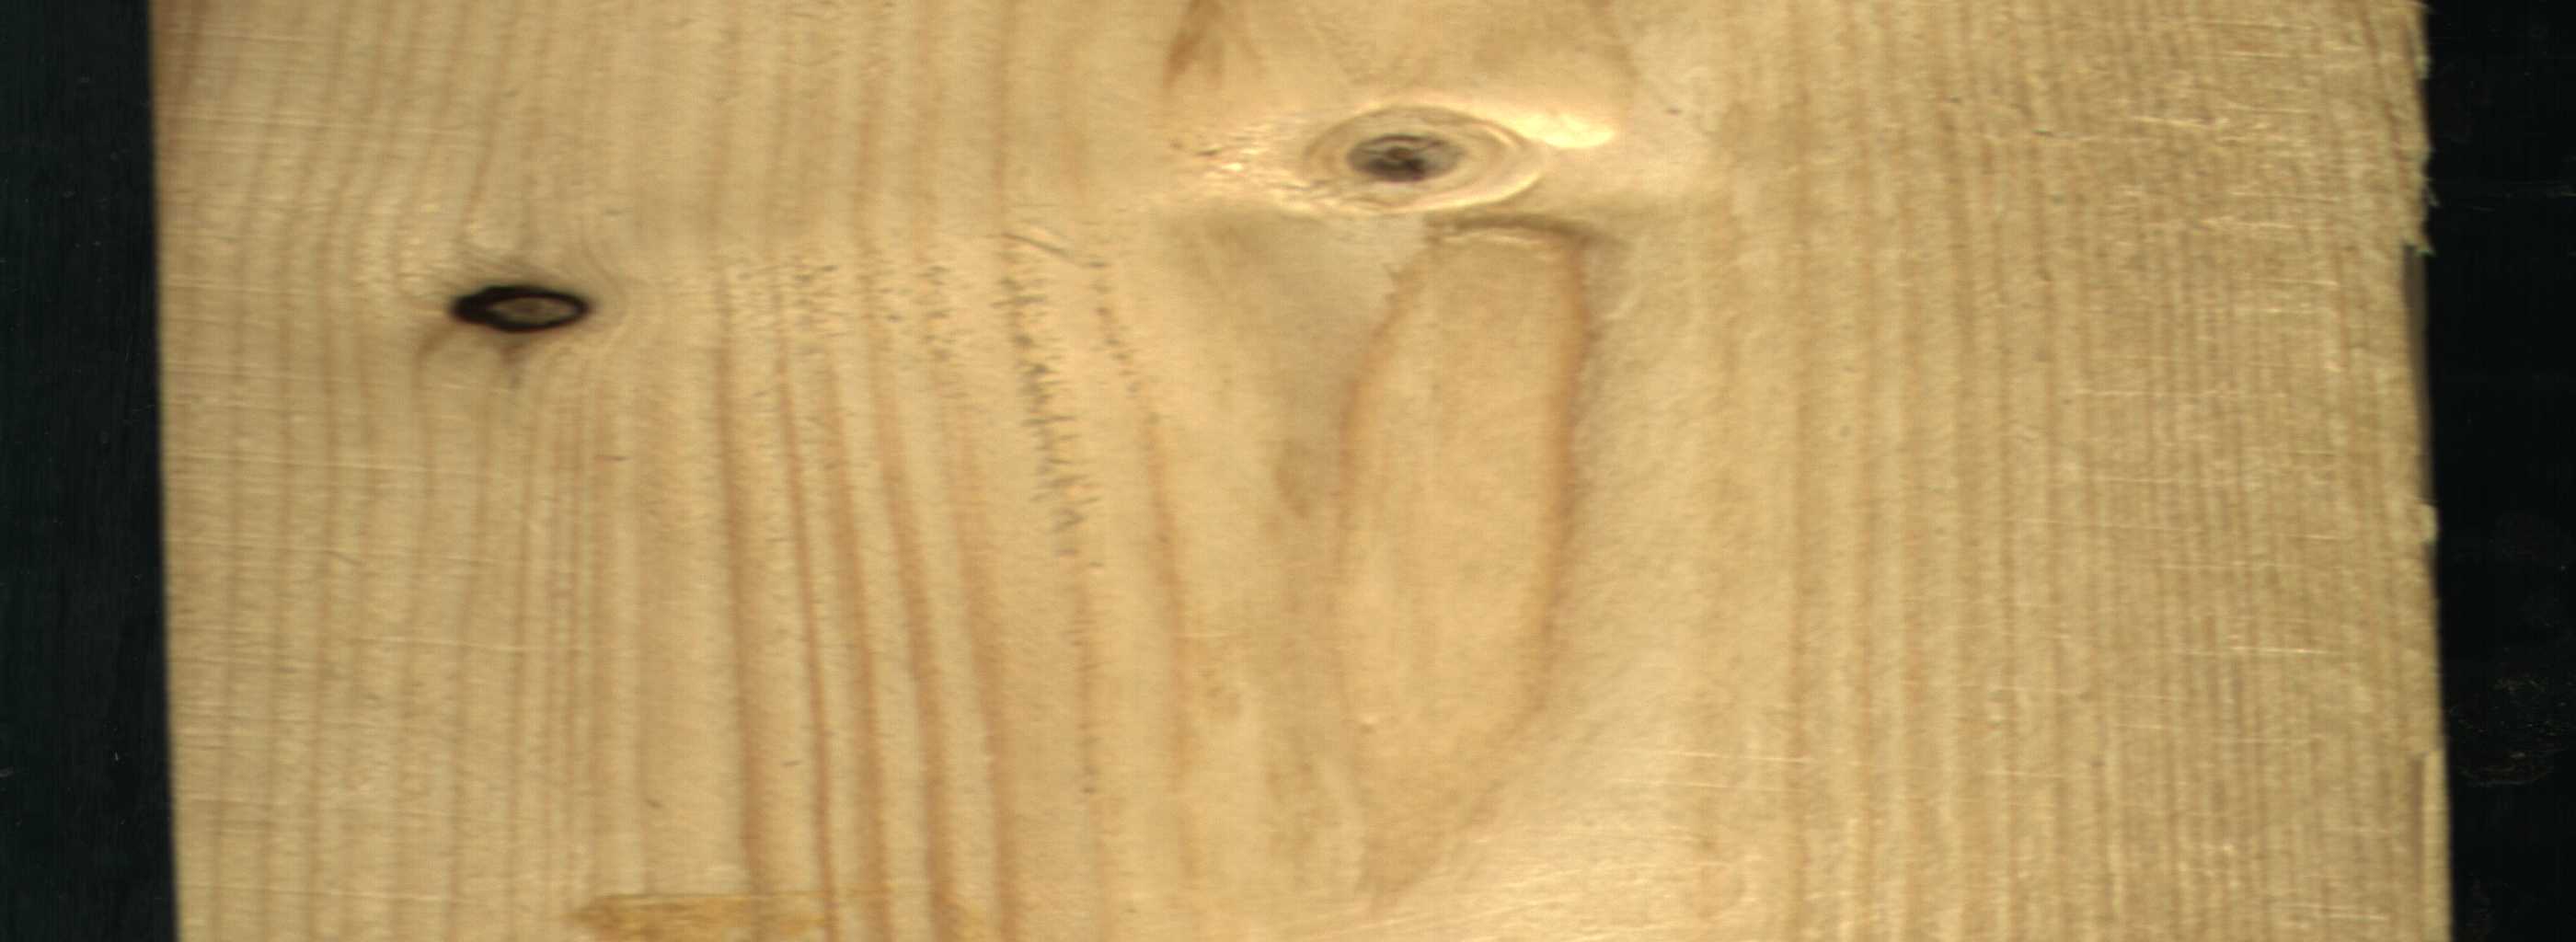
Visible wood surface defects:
Dead_Knot
Live_Knot